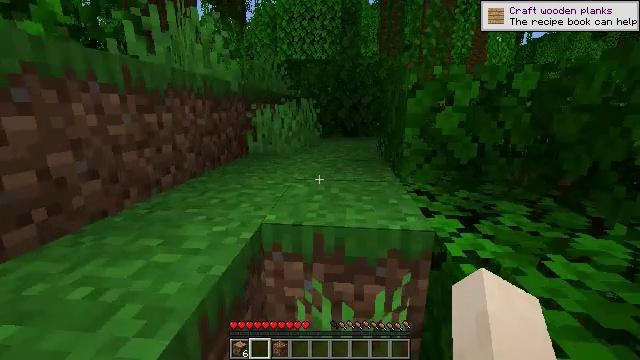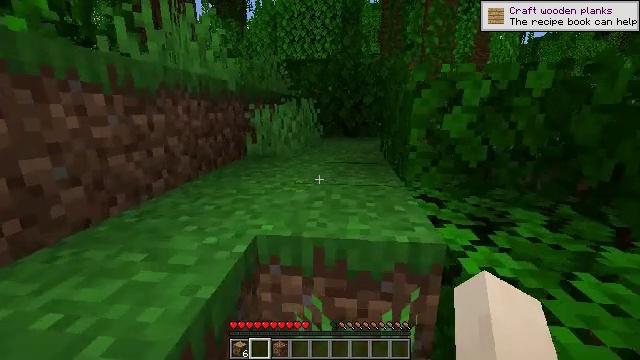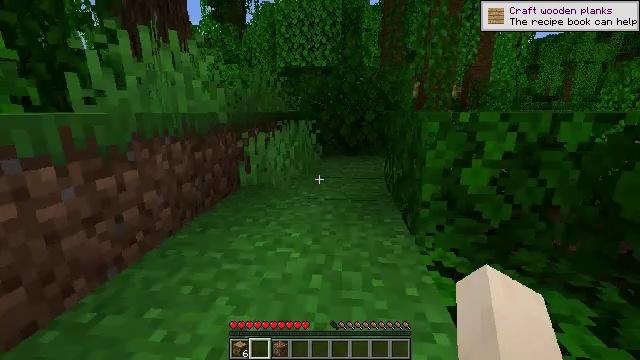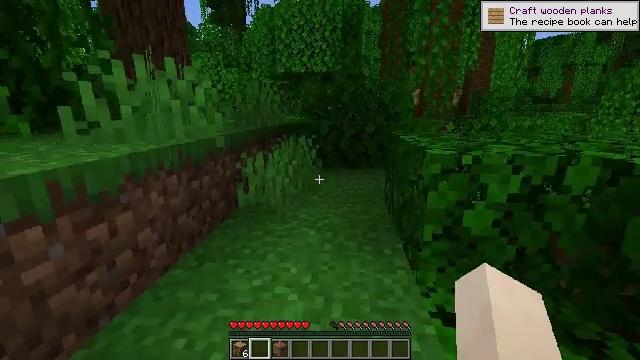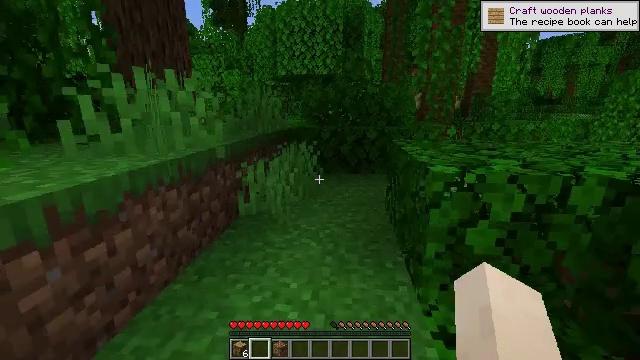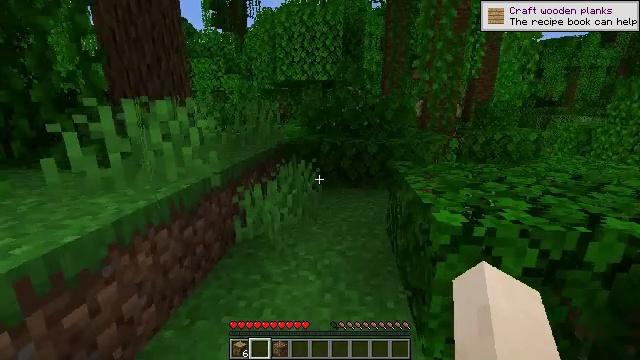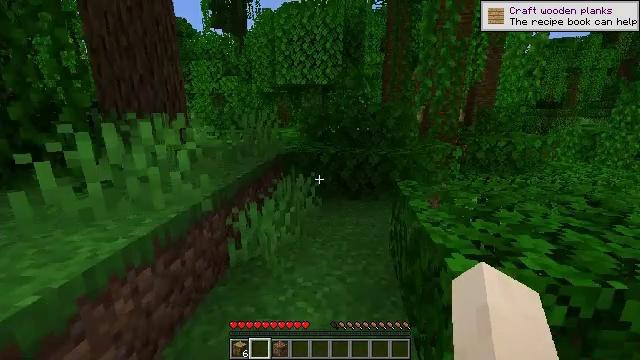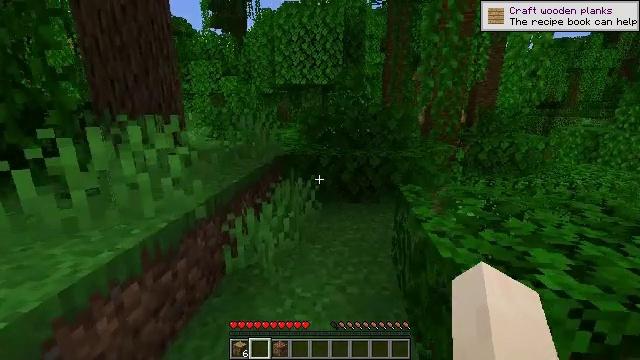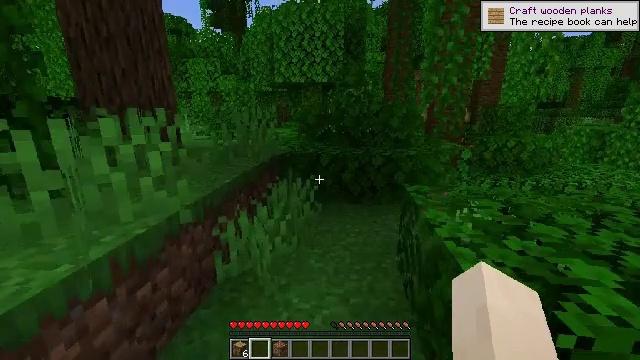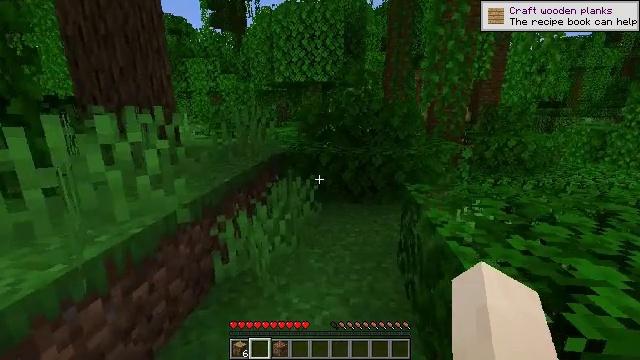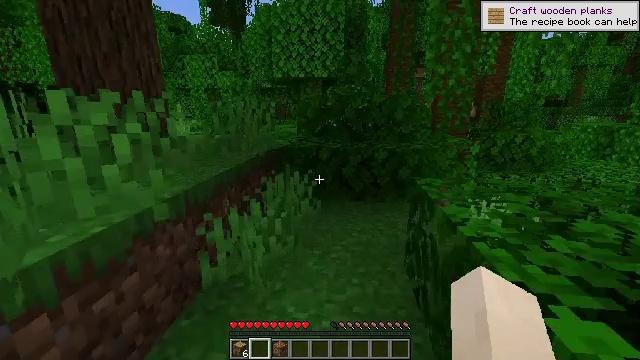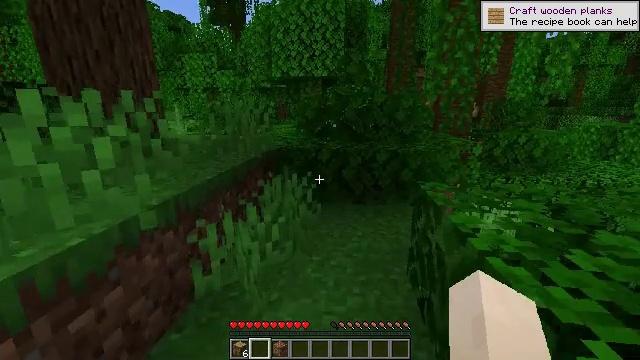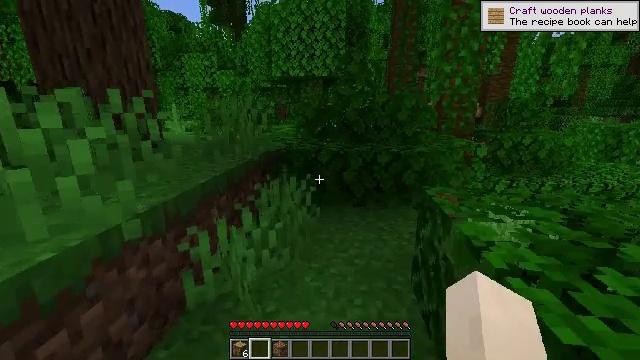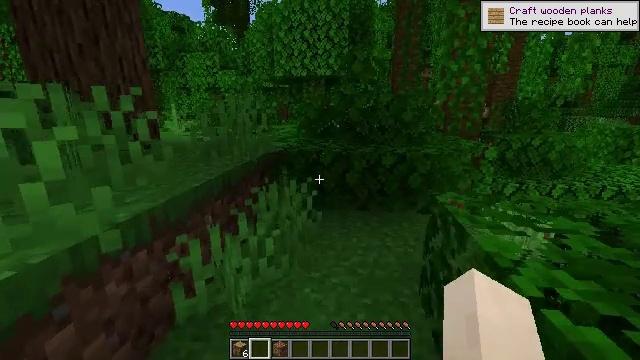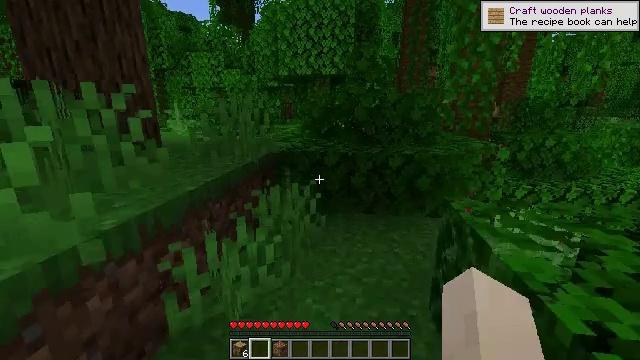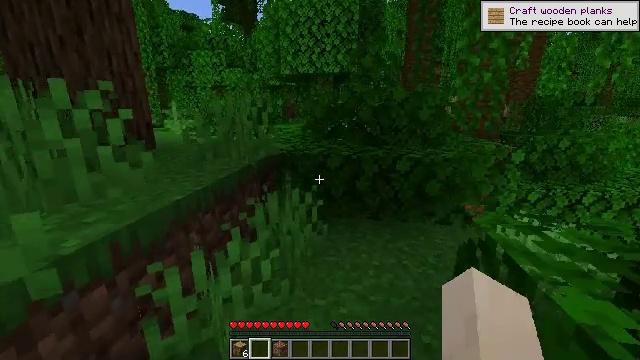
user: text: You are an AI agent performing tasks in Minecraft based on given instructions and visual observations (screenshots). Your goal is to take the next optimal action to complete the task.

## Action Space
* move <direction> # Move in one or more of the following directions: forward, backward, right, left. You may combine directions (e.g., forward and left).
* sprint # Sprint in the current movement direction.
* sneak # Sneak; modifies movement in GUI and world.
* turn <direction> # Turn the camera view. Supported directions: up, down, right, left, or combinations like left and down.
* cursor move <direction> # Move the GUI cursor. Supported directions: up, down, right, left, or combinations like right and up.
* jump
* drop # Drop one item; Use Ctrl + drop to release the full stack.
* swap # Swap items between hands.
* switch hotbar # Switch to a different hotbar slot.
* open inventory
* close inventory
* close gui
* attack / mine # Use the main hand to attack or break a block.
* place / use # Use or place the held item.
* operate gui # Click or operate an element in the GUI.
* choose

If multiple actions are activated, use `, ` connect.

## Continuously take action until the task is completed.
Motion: motion action
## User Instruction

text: Destroy the tripwire to deactivate the trap.
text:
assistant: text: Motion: move forward
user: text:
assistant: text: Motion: move forward, jump
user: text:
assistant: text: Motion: move forward, jump
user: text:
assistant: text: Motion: move forward, jump
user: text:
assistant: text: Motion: move forward
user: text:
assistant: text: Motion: move forward
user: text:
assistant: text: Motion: move forward
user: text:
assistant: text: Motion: move forward
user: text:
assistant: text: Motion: move forward
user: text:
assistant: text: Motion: no_op
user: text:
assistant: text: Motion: no_op
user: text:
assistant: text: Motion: move forward
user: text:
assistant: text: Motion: move forward
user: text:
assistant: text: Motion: turn left
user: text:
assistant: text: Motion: move forward
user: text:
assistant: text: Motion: move forward
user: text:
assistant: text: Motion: move forward
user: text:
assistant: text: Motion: move forward, turn left
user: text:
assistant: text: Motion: move forward
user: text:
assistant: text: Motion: move forward, turn left
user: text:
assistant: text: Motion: move forward, turn left
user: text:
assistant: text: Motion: move forward, turn left
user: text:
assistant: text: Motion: move forward, turn left, jump
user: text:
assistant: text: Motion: move forward, turn left, jump
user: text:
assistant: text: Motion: move forward, jump
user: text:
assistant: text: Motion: move forward
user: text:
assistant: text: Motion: move forward
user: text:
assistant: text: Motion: move forward
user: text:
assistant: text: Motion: move forward
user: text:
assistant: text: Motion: move forward and move left